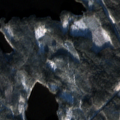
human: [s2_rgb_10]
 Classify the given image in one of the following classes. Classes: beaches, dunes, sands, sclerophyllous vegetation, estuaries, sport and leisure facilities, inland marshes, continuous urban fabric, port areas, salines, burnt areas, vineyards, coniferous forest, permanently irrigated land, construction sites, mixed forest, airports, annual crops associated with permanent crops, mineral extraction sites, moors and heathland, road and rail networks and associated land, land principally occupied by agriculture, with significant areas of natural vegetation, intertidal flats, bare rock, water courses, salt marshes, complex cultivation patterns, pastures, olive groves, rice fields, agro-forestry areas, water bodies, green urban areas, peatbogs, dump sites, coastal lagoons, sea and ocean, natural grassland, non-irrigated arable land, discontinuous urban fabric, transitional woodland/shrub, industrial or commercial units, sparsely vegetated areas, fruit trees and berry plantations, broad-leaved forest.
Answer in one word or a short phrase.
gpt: coniferous forest, mixed forest, transitional woodland/shrub, water bodies